Field crop: tomato
Growth stage: 2
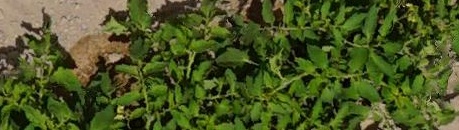
Species: tomato